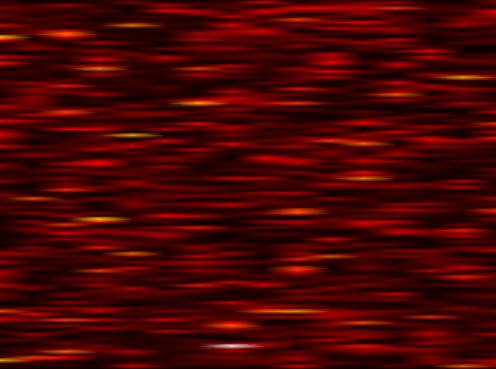
Label: FOFDM